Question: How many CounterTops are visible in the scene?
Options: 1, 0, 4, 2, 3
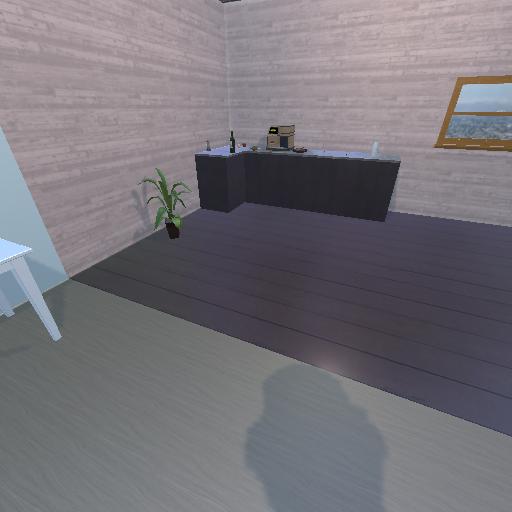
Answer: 1